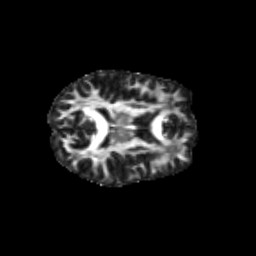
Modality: FA
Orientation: axial
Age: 39
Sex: female
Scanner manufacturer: siemens
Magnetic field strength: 3 T
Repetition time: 1.8 s
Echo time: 0.07 s